Question: What is the value of this measurement?
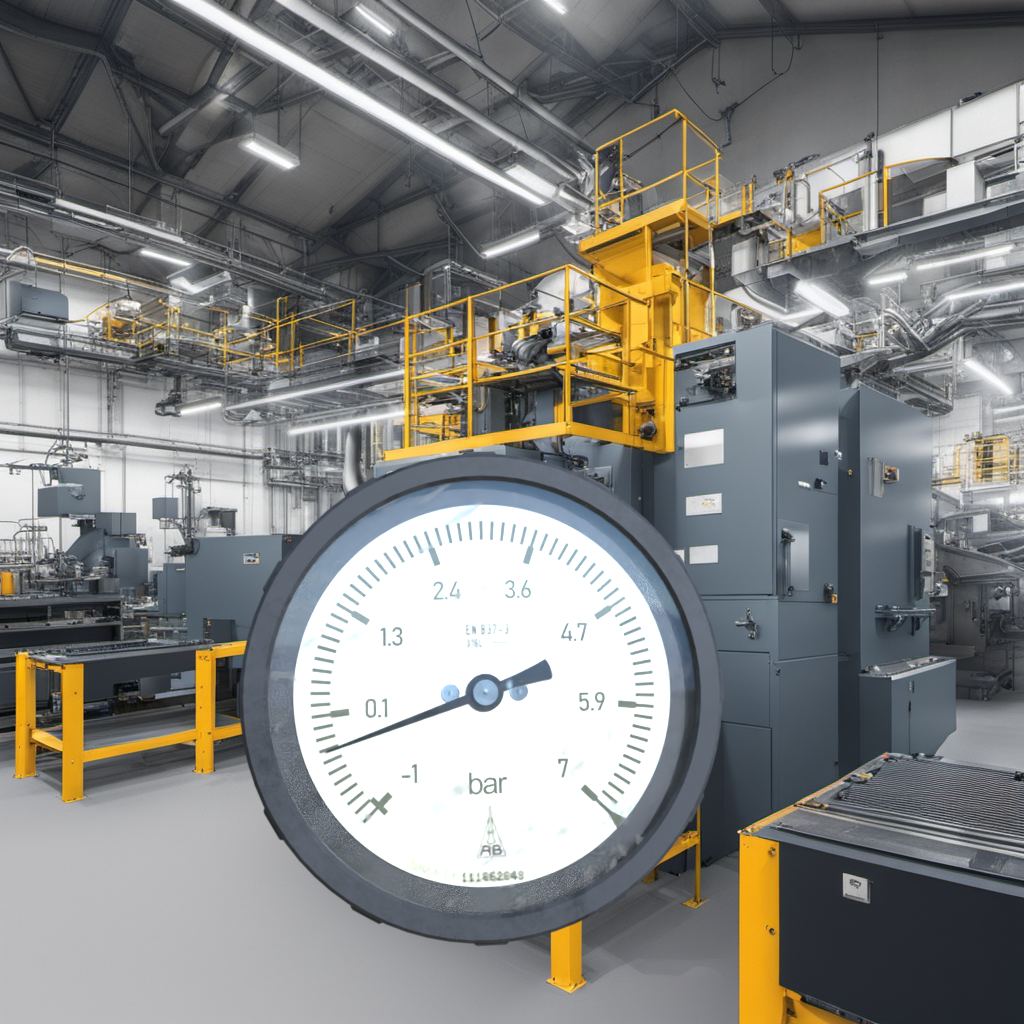
Answer: The result is -0.21
Question: What is the value range of the measurement in the image?
Answer: The range is from -1 to 7
Question: What is the minimum and maximum value of this measurement?
Answer: The minimum value is -1 and the maximum value is 7